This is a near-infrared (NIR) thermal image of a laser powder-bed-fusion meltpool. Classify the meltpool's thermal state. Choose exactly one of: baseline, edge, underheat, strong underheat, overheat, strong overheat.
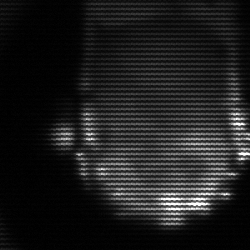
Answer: baseline